Question: I have 2 points (a vector of size 8) and 3 different bitwise operation (And, Or, Xor) I mapped each point and the result of bitwise operations on the 2D plot. now I want to show each points real data itself and the result of operation beside plot (righ of the plot or above the plot (whenever is possible or it's better)) so later when I want to analysis the result I can read data value easily. right now my image is like this, and you can see the legend is cut off and I have no place outside of plot to write anything:

The text I want to show outside of my plot:
'''
P1 P2 And Or Xor
0 1 0 1 1
0 0 0 0 0
0 0 0 0 0
0 0 0 0 0
1 1 1 1 0
1 1 1 1 0
1 1 1 1 0
1 1 1 1 0
'''
The code I am using :
'''
import numpy as np
import pylab as pl
fig = pl.figure()
ax = fig.add_subplot(111)
ax.plot(p1x, p1y, 'bx', label='Point 1', alpha=.55, markersize=30)
ax.plot(p2x, p2y, 'r+', label='Point 2', alpha=.55, markersize=30)
ax.plot(Andx, Andy, 'go', label='AND', alpha=.45, markersize=10)
ax.plot(Orx, Ory, 'y<', label='OR', alpha=.45, markersize=10)
ax.plot(Xorx, Xory, 'ks', label='XOR', alpha=.45, markersize=10)
ax.set_title('Bitwise Operation')
ax.set_xlabel('axis X')
ax.set_ylabel('axis Y')
ax.axis([-0.05, 1.05, -0.05, 1.05])
pl.legend(loc='lower left', bbox_to_anchor=(1.02, 0), borderaxespad=0)
pl.show()
'''
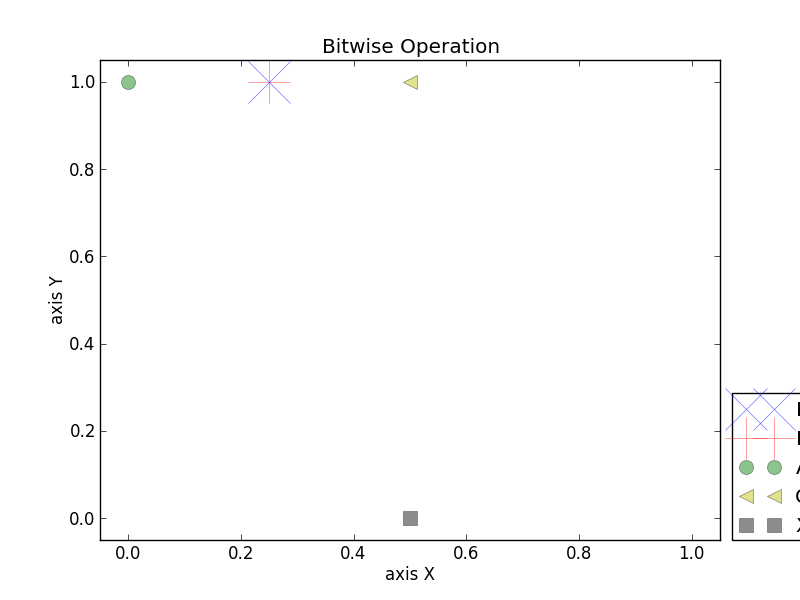
Answer: You can use <URL> to add the text you want. For example:
'''
import numpy as np
import pylab as pl
fig = pl.figure()
ax = fig.add_axes([0.1, 0.2, 0.4, 0.4])
ax.plot(.1, .2, 'bx', label='Point 1', alpha=.55, markersize=30)
ax.plot(.2, .1, 'r+', label='Point 2', alpha=.55, markersize=30)
ax.plot(.3, .2, 'go', label='AND', alpha=.45, markersize=10)
ax.plot(.1, .3, 'y<', label='OR', alpha=.45, markersize=10)
ax.plot(.1, .2, 'ks', label='XOR', alpha=.45, markersize=10)
ax.set_title('Bitwise Operation')
ax.set_xlabel('axis X')
ax.set_ylabel('axis Y')
ax.axis([-0.05, 1.05, -0.05, 1.05])
pl.legend(loc='lower left', bbox_to_anchor=(1.02, 0), borderaxespad=0)
data = ('P1 P2 And Or Xor
'
'0 1 0 1 1
'
'0 0 0 0 0
'
'0 0 0 0 0
'
'0 0 0 0 0
'
'1 1 1 1 0
'
'1 1 1 1 0
'
'1 1 1 1 0
'
'1 1 1 1 0
')
pl.text(1.75,0,data)
pl.show()
'''